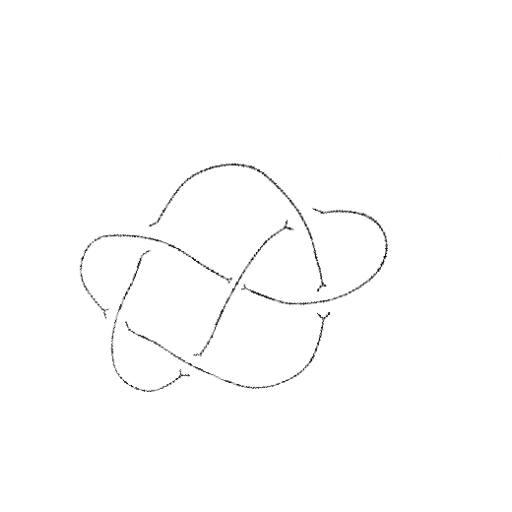
Crossing number: 6